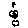
Label: flower